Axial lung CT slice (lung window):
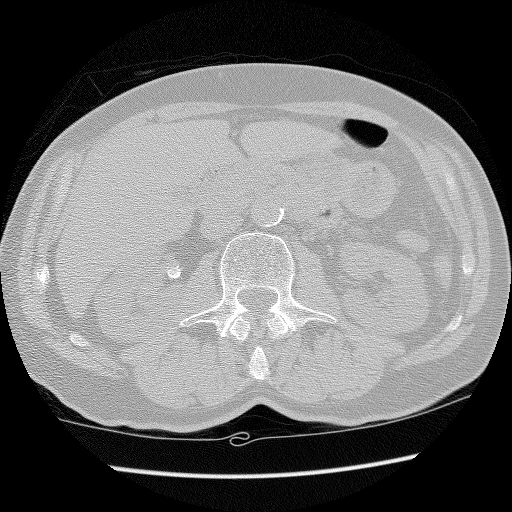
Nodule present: no